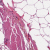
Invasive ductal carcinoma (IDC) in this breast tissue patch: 0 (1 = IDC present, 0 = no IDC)